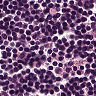
Metastatic tissue present: no